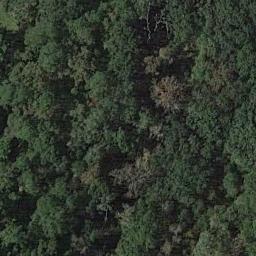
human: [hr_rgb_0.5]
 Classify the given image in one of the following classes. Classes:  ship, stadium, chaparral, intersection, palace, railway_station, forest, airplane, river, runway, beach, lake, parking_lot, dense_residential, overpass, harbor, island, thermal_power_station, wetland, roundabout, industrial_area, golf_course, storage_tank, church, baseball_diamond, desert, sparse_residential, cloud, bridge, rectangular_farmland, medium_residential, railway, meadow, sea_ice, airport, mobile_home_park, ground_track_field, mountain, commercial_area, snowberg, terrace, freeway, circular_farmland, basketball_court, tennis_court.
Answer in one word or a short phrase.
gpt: forest